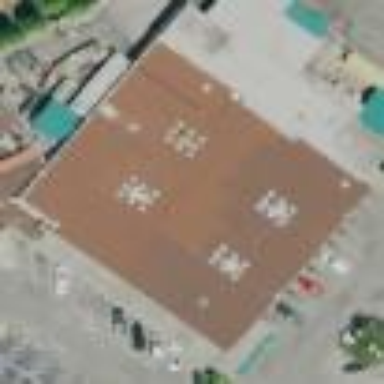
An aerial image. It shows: Supermarket building.